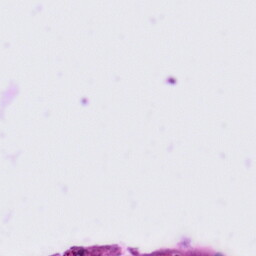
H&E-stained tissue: Tonsil